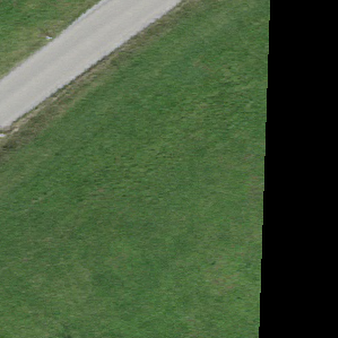
Label: other